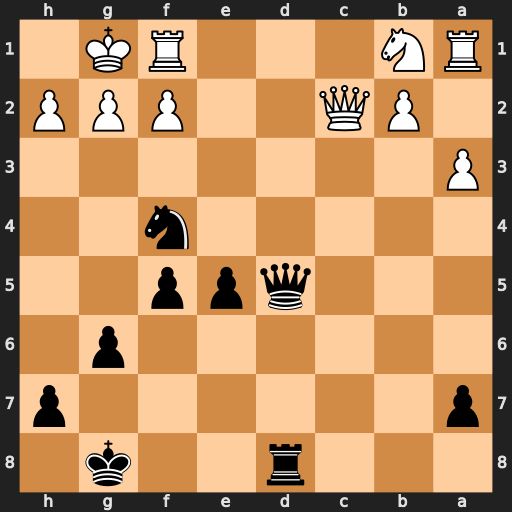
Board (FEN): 3r2k1/p6p/6p1/3qpp2/5n2/P7/1PQ2PPP/RN3RK1
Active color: b
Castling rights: -
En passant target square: -
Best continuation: Qxg2#